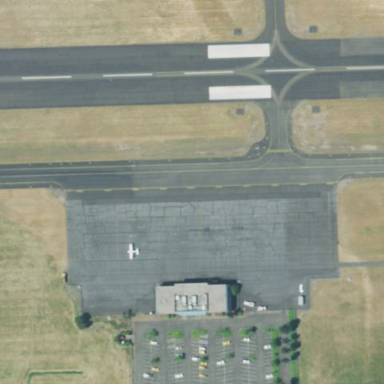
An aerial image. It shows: Apron at the airport.